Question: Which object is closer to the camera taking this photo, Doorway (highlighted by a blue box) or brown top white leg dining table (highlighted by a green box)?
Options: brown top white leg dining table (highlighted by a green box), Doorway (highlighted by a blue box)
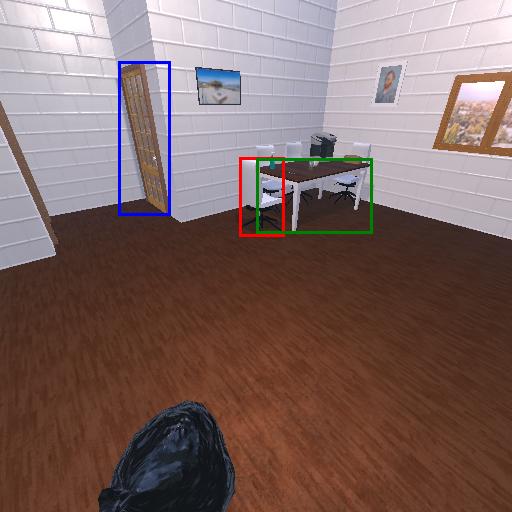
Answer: brown top white leg dining table (highlighted by a green box)